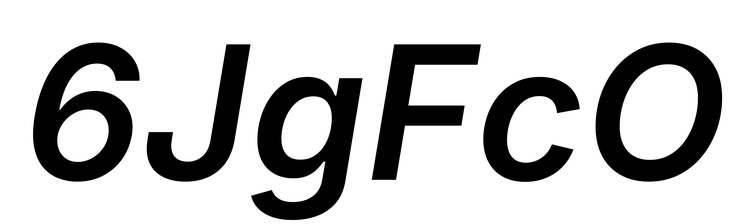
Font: Inter-Italic_SemiBold_Italic